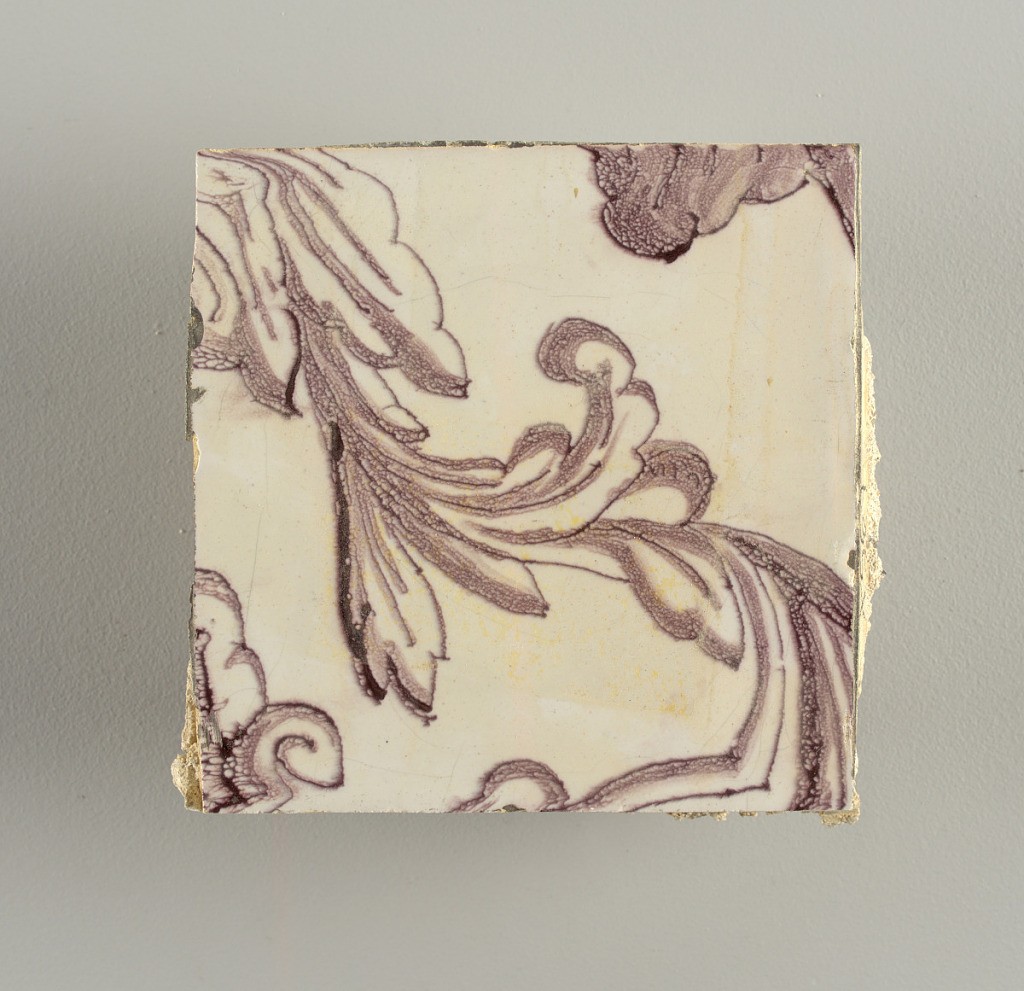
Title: Tile wall facing
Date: ca. 1725
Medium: Tin-glazed earthenware, underglaze
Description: Horizontal rectangle.  Thirty tiles wide and twenty-three tiles high with opening for fireplace eleven tiles wide and ten high.  Foliage arabesques disposed about three vertical axes from which are emphazised by urns at center and right, and at left by the figure of a standing woman carrying an infant on her arm and accompanied by two children.